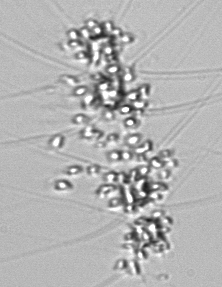
Label: Chaetoceros_didymus_TAG_external_flagellate